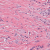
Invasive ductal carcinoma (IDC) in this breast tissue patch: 1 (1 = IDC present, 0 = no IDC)